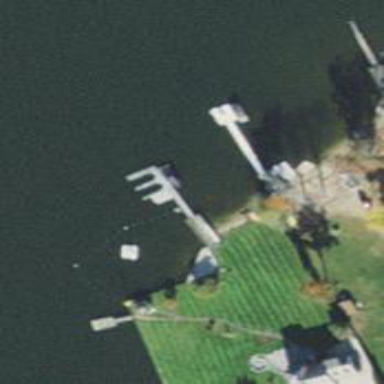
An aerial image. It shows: Man-made pier.